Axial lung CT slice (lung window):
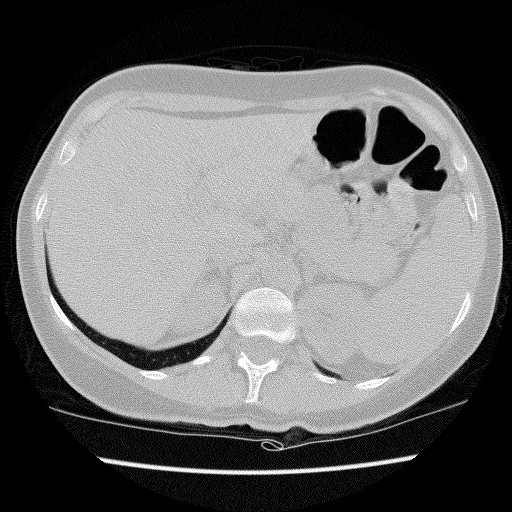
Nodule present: no